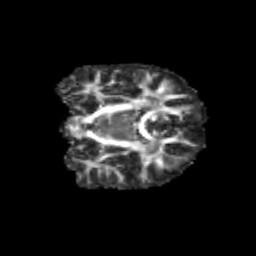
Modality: FA
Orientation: coronal
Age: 12
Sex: male
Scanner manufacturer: siemens
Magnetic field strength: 3 T
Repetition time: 3.8 s
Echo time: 0.07 s